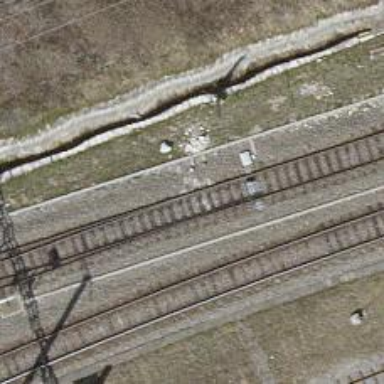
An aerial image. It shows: Railway switch.